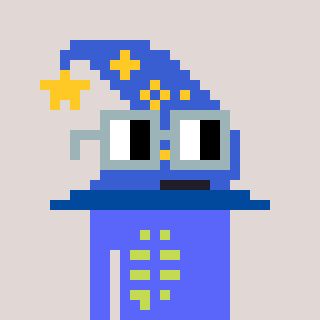
a pixel art character with square dark gray glasses, a wizard hat-shaped head and a purple-colored body on a warm background